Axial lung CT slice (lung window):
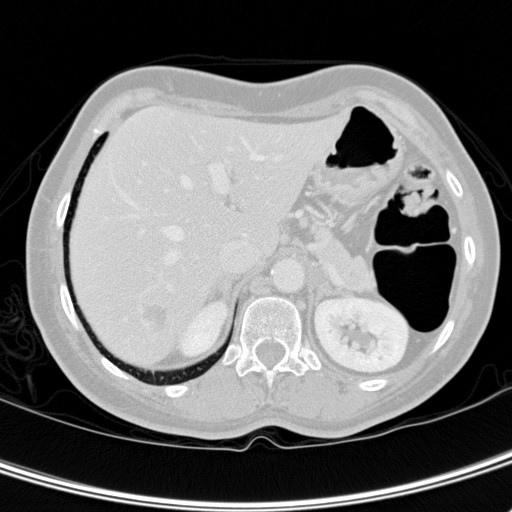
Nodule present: no